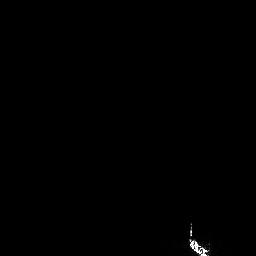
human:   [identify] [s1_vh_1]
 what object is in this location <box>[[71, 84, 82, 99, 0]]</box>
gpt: <ref>1 medium ship at the bottom right</ref>